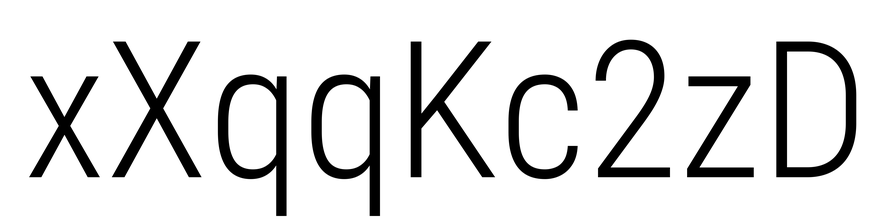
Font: Roboto_Condensed_Light